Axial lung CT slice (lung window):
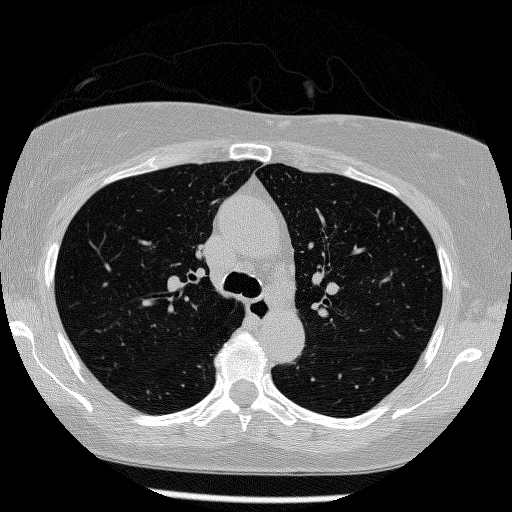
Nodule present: no